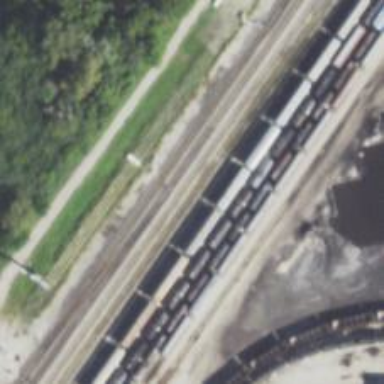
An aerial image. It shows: Rail spur service.